Question: I am trying to make a dialog box like below in QT, the only problem is I have no idea what the widget is called. The bar on the left is like a tree-view widget, but when you click on it, it updates the text on the right. Does anybody happen to know what the widget is called or what widget(s) are required to perform this? I am using QT C++ on Windows.

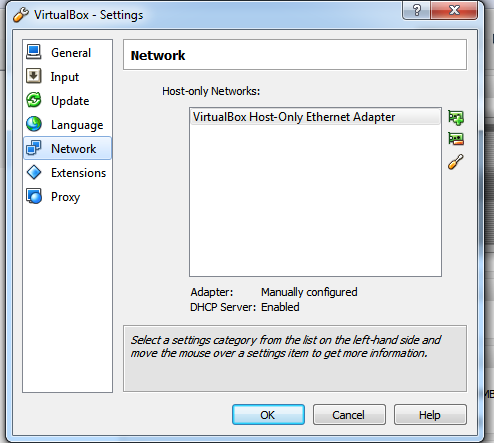
Answer: There is an example with Qt showing you how to do this.
<URL>
If you're using Qt Creator as IDE, you can find it under the "Demos and Examples" tab in the Welcome Screen too.
It uses a QListWidget for the selector, and QStackedWidget to control the different pages. Connect the signal of the list widget to change what page should be shown. Everything you'll need is in configdialog.cpp.